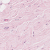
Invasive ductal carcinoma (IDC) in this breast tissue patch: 0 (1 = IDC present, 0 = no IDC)